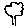
Label: tree